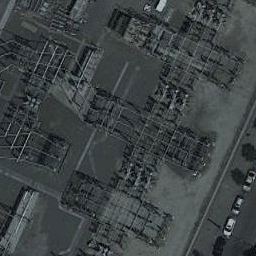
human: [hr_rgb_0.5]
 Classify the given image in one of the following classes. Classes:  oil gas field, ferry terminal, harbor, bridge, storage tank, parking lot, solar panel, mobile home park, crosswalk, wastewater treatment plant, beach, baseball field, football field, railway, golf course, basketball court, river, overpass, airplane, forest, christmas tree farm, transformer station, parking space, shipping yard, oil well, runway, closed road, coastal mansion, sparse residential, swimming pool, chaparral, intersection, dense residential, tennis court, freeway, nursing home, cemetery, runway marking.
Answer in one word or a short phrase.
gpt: transformer station